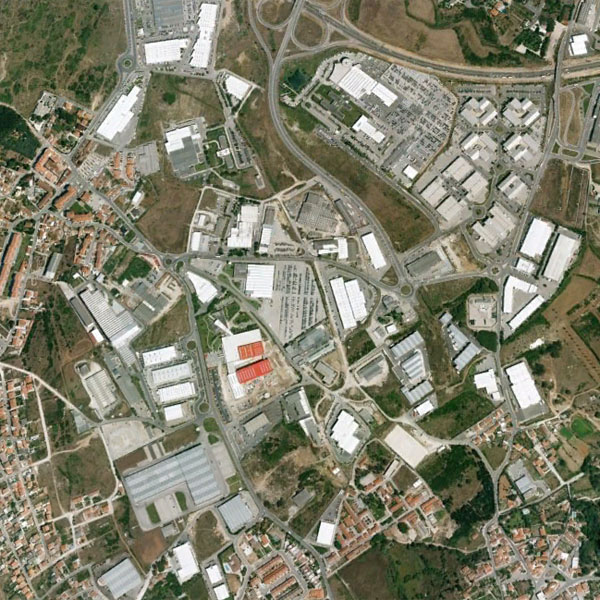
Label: Industrial